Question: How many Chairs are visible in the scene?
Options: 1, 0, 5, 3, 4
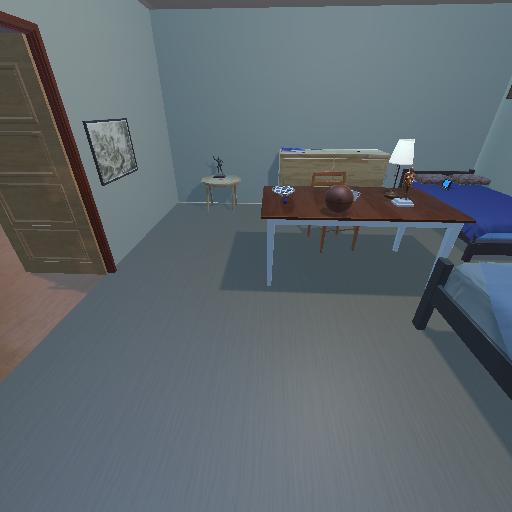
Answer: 1